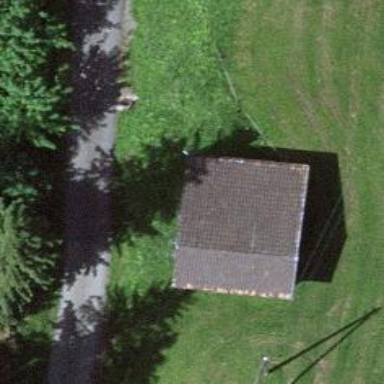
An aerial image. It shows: Service building.